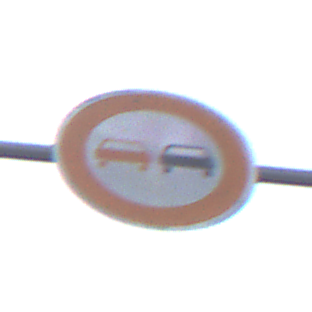
Verkehrszeichen: Ueberholverbot
Umgebung: Outdoor, Nature
Tageszeit: SunriseSunset
Wetter: Overcast
Licht: Natural
Jahreszeit: NotSpecified
Kontrast: LowContrast